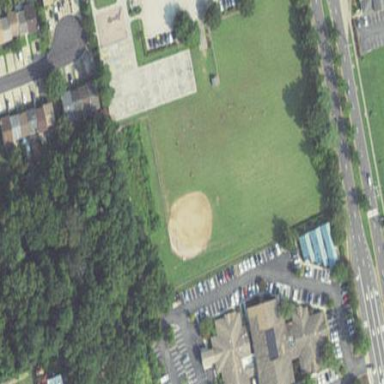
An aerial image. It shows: Baseball pitch for leisure land activities.